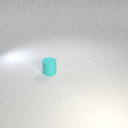
small cyan rubber cylinder